Question: Currently my running program, when I click the submit new phone number button, my ajax shows a response pop up that is empty.
I don't have any running errors so I don't see the issue.
main index.php file:
'''
case 'updatephone' :
include('assets/header.php'); // create top box
include('assets/sidemenu.php'); // create side menu
// use a template to display result
include('views/displayUpdatePhoneForm.php');
include('assets/footer.php'); // create footer
break;
case 'changephone' :
$sql = 'update members set mobilePhone=:mobilePhone where indID=:indID';
$phone = $_POST['mobilePhone'];
$values = array(':indID'=>$_POST['indID'], ':mobilePhone'=>$phone);
$stm = $db->prepare($sql);
$result = $stm->execute($values);
echo $result;
break;
'''
displayUpdatePhoneForm.php
'''
<h4>Changing Mobile Phone</h4>
<p>Enter new number: <input type='tel' id='newPhone' />
<button type='button' class='btn btn-primary' id='updatephone' >Change Phone</button>
</p>
'''
script.js
'''
$(document).ready(function(){
url = '/cs382/cookead06/final/final_app';
if ($('#uid').val() != '-1'){
$('#sign-in' ).hide();
$('#sign-out').show();
}
$('#p2').on('change', function(){
$('#form2').submit();
});
$('#p3').on('change', function(){
$('#form3').submit();
});
$('#p4').on('change', function(){
$('#form4').submit();
});
// validate user
$('#updatephone').on('click', function(){
var f_id = $('#uid').val();
var phone = $('#newPhone').val();
$.ajax({
type : 'post',
url : url + '/index.php?action=changephone',
data : 'indID=' + f_id + '&mobilePhone='+ phone,
success : function(response){
alert(response);
}
});
});
$('#signInBtn').on('click', function(){
var username = $('#username').val();
var password = $('#passwd').val();
var data_items = 'username='+username + '&passwd=' + password;
$.ajax({
type : 'post', // type: get or post
url : url + '/index.php?action=checklogin', // define server-side script
data : data_items, // define data to be sent
success : function(response){
if (response != -1){
// hide login information
$('#username, #passwd').val('');
$('#login-content, #sign-in').hide();
$('#sign-out').show();
// update the value of 'uid'
$('#uid').val(1);
// display user's name
$('#user-info').text(response);
$('#update-link').removeClass('hidelink').addClass('displaylink');
} else
alert("Invalid user");
}
});
});
});
'''

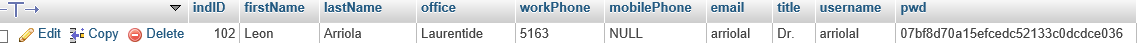
Answer: Surprisingly, the issue was at line:
$sql = 'update members set mobilePhone=:mobilePhone where indID=:indID';
where members was suppose to cs_members(name of table)